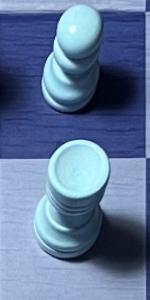
Label: Rook_White